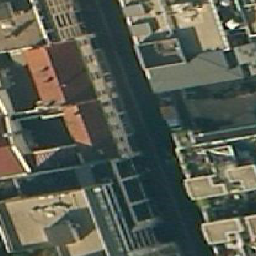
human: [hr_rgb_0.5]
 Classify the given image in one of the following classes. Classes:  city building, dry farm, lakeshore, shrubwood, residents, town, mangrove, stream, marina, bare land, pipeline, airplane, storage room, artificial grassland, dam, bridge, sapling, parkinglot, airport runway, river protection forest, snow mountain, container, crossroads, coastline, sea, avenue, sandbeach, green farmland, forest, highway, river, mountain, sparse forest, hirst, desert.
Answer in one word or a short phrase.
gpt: city building